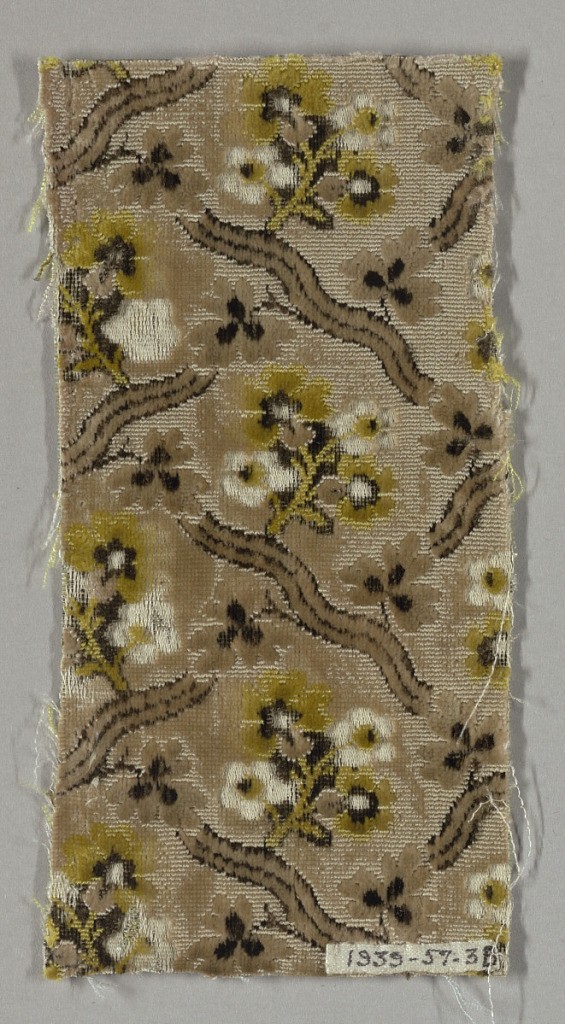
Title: Fragments
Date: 1750–1800
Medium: silk Technique: cut and uncut voided supplementary warp pile in a satin foundation (velvet)
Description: Small-patterned or "miniature" velvet fragments with the ground divided into roughly lozenge-shaped areas by serpentine bands of taupe and black cut velvet, with clover leaf at intersections. Floral spray in each lozenge, in taupe, black and yellow cut and uncut pile and the beige satin of the ground.